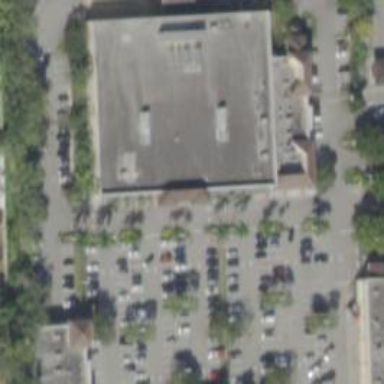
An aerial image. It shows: Supermarket.